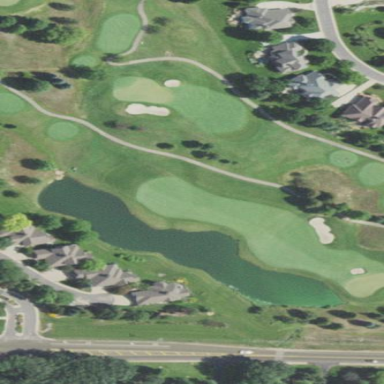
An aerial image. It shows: Water hazard in golf course. The hazard is natural water feature.